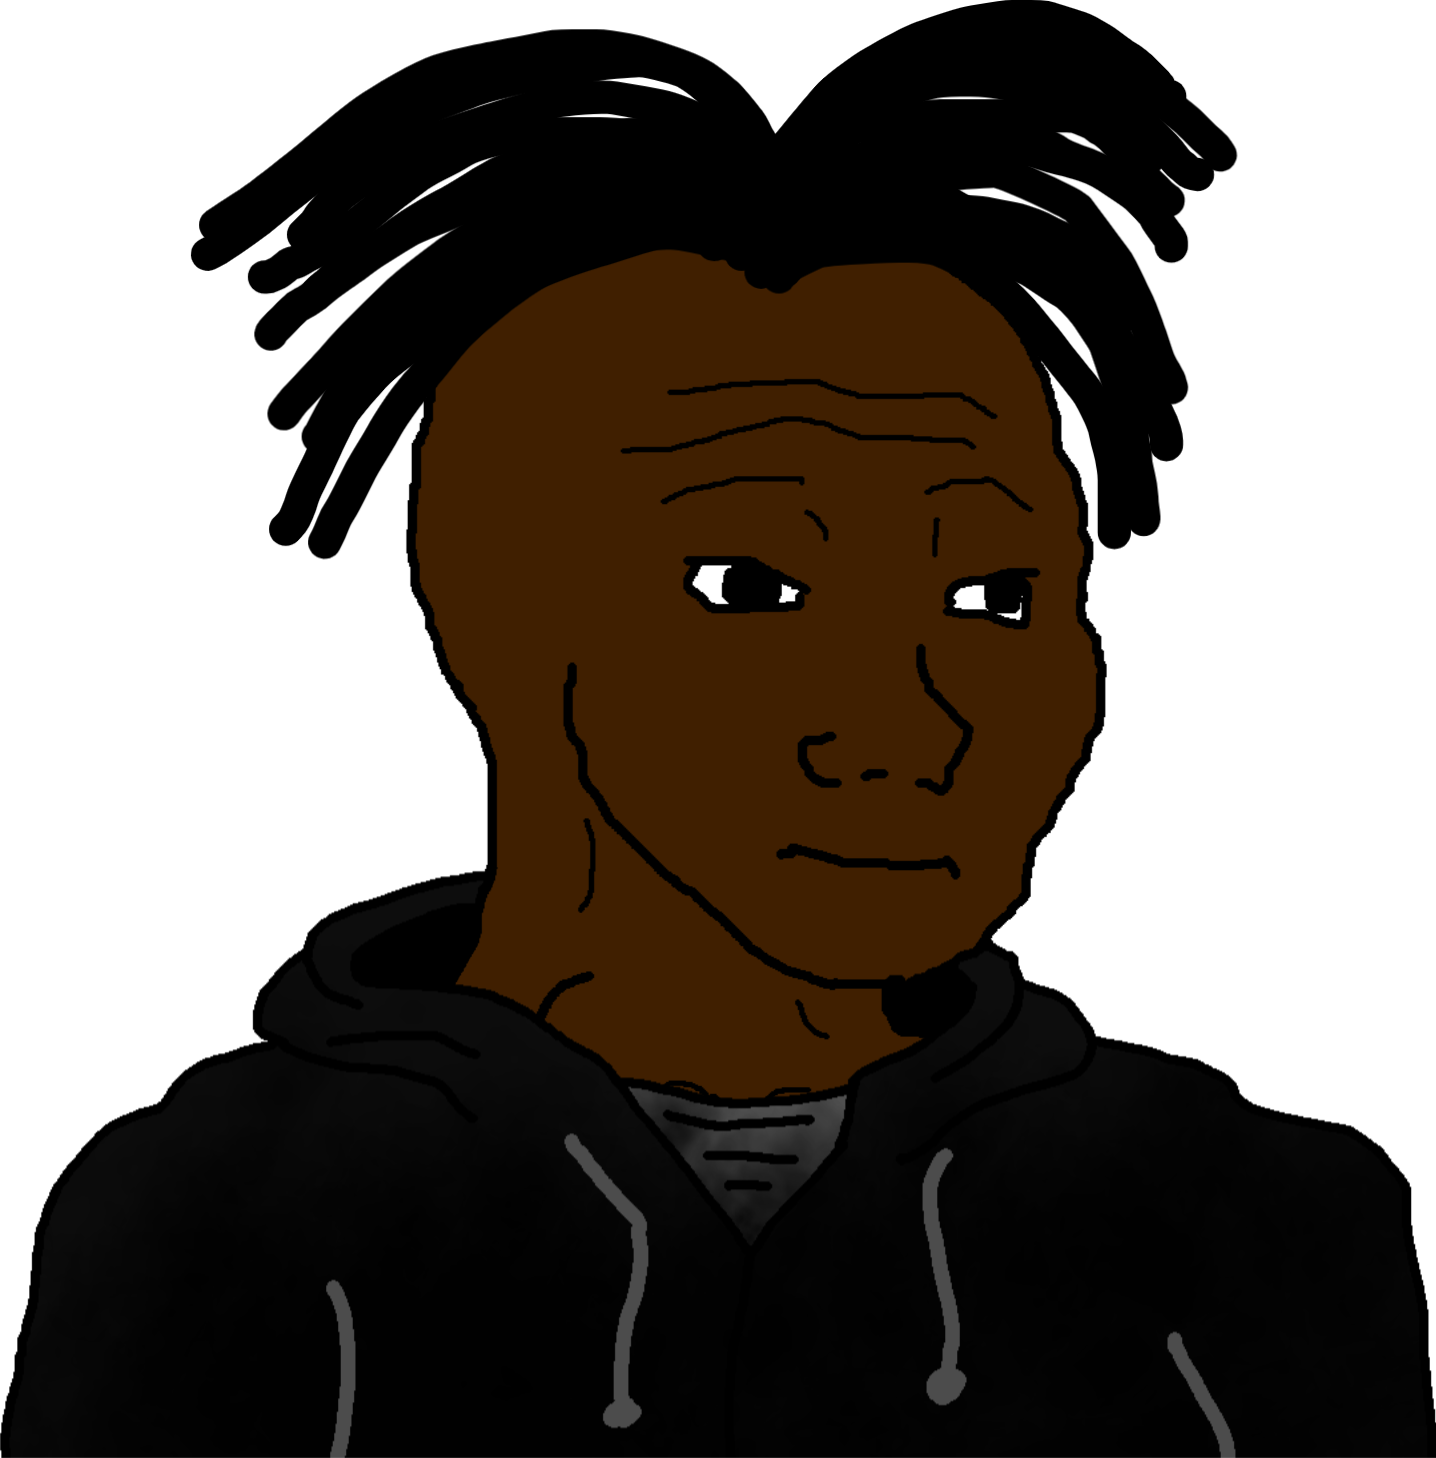
Label: 5_Blackjak